Question: I am writing a simple crud app where you add a search engine and it returns the data that I request. The error it throws at me is the following: "Cannot use object of type stdClass as array".
I have tried several things already. What can I try next? I attach the error and the code of my project so you understand the problem well
My controller:
'''
public function search(Request $request)
{
$search = $request->get('search');
$registries = DB::table('registries')->where('apellido', 'like', '%' .$search. '%')->paginate(5);
return view('registries.index', ['registries' => $registries]);
}
'''
The route:
'''
Route::get('search', 'RegistryController@search')-> name('search');
'''
My index.blade.php:
'''
<thead class="bg-200 text-900">
<tr role="row">
<th class="sort pr-1 align-middle sorting" tabindex="0" aria-controls="DataTables_Table_0" rowspan="1" colspan="1" style="width: 129.203px;">Apellido</th>
<th class="sort pr-1 align-middle sorting" tabindex="0" aria-controls="DataTables_Table_0" rowspan="1" colspan="1" style="width: 140.203px;">Nombres</th>
<th class="sort pr-1 align-middle sorting" tabindex="0" aria-controls="DataTables_Table_0" rowspan="1" colspan="1" style="width: 279.203px;">Direccion</th>
<th class="sort pr-1 align-middle text-center sorting" tabindex="0" aria-controls="DataTables_Table_0" rowspan="1" colspan="1" style="width: 81.2031px;">Telefono</th>
<th class="sort pr-1 align-middle text-right sorting" tabindex="0" aria-controls="DataTables_Table_0" rowspan="1" colspan="1" style="width: 71.2031px;">Dni</th>
<th class="no-sort pr-1 align-middle data-table-row-action sorting_disabled" rowspan="1" colspan="1" aria-label="" style="width: 56.2031px;"></th>
</tr>
</thead>
<tbody>
@foreach($registries as $registry)
<tr class="btn-reveal-trigger odd" role="row">
<td class="align-middle">{{$registry['apellido']}}</td>
<td class="align-middle">{{$registry['nombre']}}</td>
<td class="align-middle">{{$registry['direccion']}}</td>
<td class="align-middle text-center fs-0">
<span class="badge badge rounded-capsule badge-soft-success">
{{$registry['telefono']}}
<!-- <span class="ml-1 fas fa-check" data-fa-transform="shrink-2"></span> -->
</span>
</td>
<td class="align-middle text-right">{{$registry['dni']}}</td>
<td class="align-middle white-space-nowrap">
<div class="dropdown text-sans-serif position-static">
<button class="btn btn-link text-600 btn-sm dropdown-toggle btn-reveal mr-3" type="button" id="dropdown0" data-toggle="dropdown" data-boundary="html" aria-haspopup="true" aria-expanded="false">
<svg class="svg-inline--fa fa-ellipsis-h fa-w-16 fs--1" aria-hidden="true" focusable="false" data-prefix="fas" data-icon="ellipsis-h" role="img" xmlns="http://www.w3.org/2000/svg" viewBox="0 0 512 512" data-fa-i2svg="">
<path
fill="currentColor"
d="M328 256c0 39.8-32.2 72-72 72s-72-32.2-72-72 32.2-72 72-72 72 32.2 72 72zm104-72c-39.8 0-72 32.2-72 72s32.2 72 72 72 72-32.2 72-72-32.2-72-72-72zm-352 0c-39.8 0-72 32.2-72 72s32.2 72 72 72 72-32.2 72-72-32.2-72-72-72z"
></path>
</svg>
<!-- <span class="fas fa-ellipsis-h fs--1"></span> -->
</button>
<div class="dropdown-menu dropdown-menu-right border py-0" aria-labelledby="dropdown0" style="">
<div class="bg-white py-2">
<a class="dropdown-item" href="{{action('RegistryController@show', $registry['id'])}}">Ver</a>
<a class="dropdown-item" href="{{action('RegistryController@edit', $registry['id'])}}">Editar</a>
<form onsubmit="return confirm('Esta seguro que desea borrar los datos?');" action="{{action('RegistryController@destroy', $registry['id'])}}" method="delete">
{{ csrf_field() }}
<input name="_method" type="hidden" value="delete" />
<button type="submit" class="dropdown-item text-danger">Borrar</button>
</form>
</div>
</div>
</div>
</td>
</tr>
@endforeach
</tbody>
'''
And the screenshot of the error:

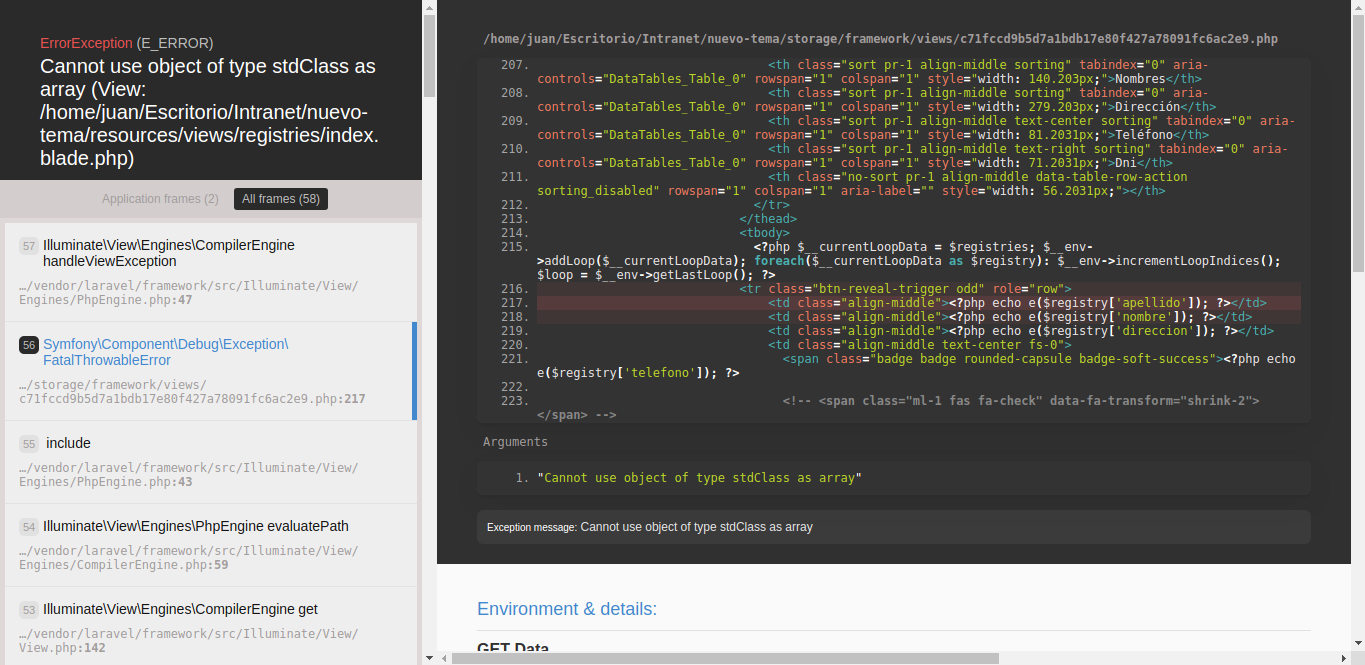
Answer: If you want a quick fix you can use eloquent instead of database builder,
The controller:
'$registries = App\Registry::where('apellido', 'like', '%' .$search. '%')->paginate(5);'
supposed to be the model name or just replace it with model name.
The view:
Replace {{$registry['apellido']}} with {{$registry->apellido}} and the others as well.